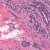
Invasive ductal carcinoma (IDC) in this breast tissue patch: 0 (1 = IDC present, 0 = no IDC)